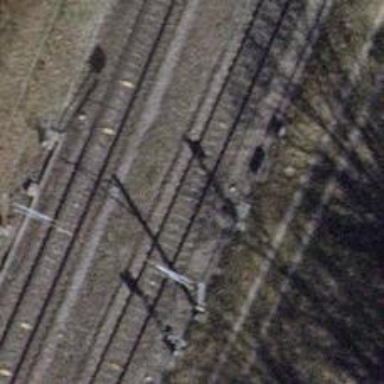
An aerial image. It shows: Railway signal.